Question: So I have some C++ opencv code that I'm calling from C# inside unity to process the input from the webcam.
I compile my C++ code to a DLL that I then import into C# with a DLLImport. I pass a pinned GCHandle reference to the C++ code so that I can manipulate the image array from C++. This all works. I can pass each frame to my C++ dll and have it grayscale it. It works wonderfully.
The problem arises when I try to do things other than just making the frame grayscale. I tried to do a simple blur() and the output comes out with a weird ghosted image to the left and right. I'm not sure what could be going wrong. It also happens when I do GaussianBlur() or Canny().
On the left is when I cover the camera, you can see the weird artifact more clearly. In the middle is the artifact itself after passing through GaussianBlur(). It seems like it creates copies of the image and overlays them with itself. And on the right is when it's just grayscaled to show that THAT works properly. So I figure it's not something that's happening between C# and C++, it's something that happens only when I pass the frame through opencv's blur or gaussianblur or canny.

Here is the C# code in unity
'''
using UnityEngine;
using System.Collections;
using System;
using System.Runtime.InteropServices;
public class camera : MonoBehaviour {
[DllImport("tee")]
public static extern void bw([MarshalAs(UnmanagedType.LPStruct)]
IntPtr data,
int width,
int height);
WebCamTexture back;
Color32[] data;
Byte[] byteData;
Renderer rend;
String test;
Texture2D tex;
GCHandle dataHandle;
// Use this for initialization
void Start () {
back = new WebCamTexture();
back.Play();
rend = GetComponent<Renderer>();
tex = new Texture2D(back.width, back.height, TextureFormat.ARGB32, false);
data = back.GetPixels32();
dataHandle = GCHandle.Alloc(data, GCHandleType.Pinned);
}
void OnDisable()
{
dataHandle.Free();
}
// Update is called once per frame
void Update () {
back.GetPixels32(data);
bw(dataHandle.AddrOfPinnedObject(), back.width, back.height);
tex.SetPixels32(data);
tex.Apply();
rend.material.mainTexture = tex;
}
}
'''
and here is the C++ code that gets compiled into a DLL
'''
#include <opencv2\core\core.hpp>
#include <opencv2\imgproc\imgproc.hpp>
using namespace std;
using namespace cv;
extern "C"
{
__declspec(dllexport) void bw(int data, int width, int height) {
unsigned char * buffer = reinterpret_cast<unsigned char *>(data);
Mat mat = Mat(width, height, CV_8UC4, buffer).clone();
Mat gray;
cvtColor(mat, gray, CV_RGBA2GRAY);
Mat blurred;
GaussianBlur(gray, blurred, Size(3, 3), 2, 2);
if (blurred.isContinuous()) {
for (int i = 0; i < (width * height); i++) {
unsigned char * pxl = buffer + 4 * i;
pxl[0] = blurred.data[i]; //red channel
pxl[1] = blurred.data[i]; //green channel
pxl[2] = blurred.data[i]; //blue channel
pxl[3] = (unsigned char)255; // alpha channel
}
}
}
}
'''
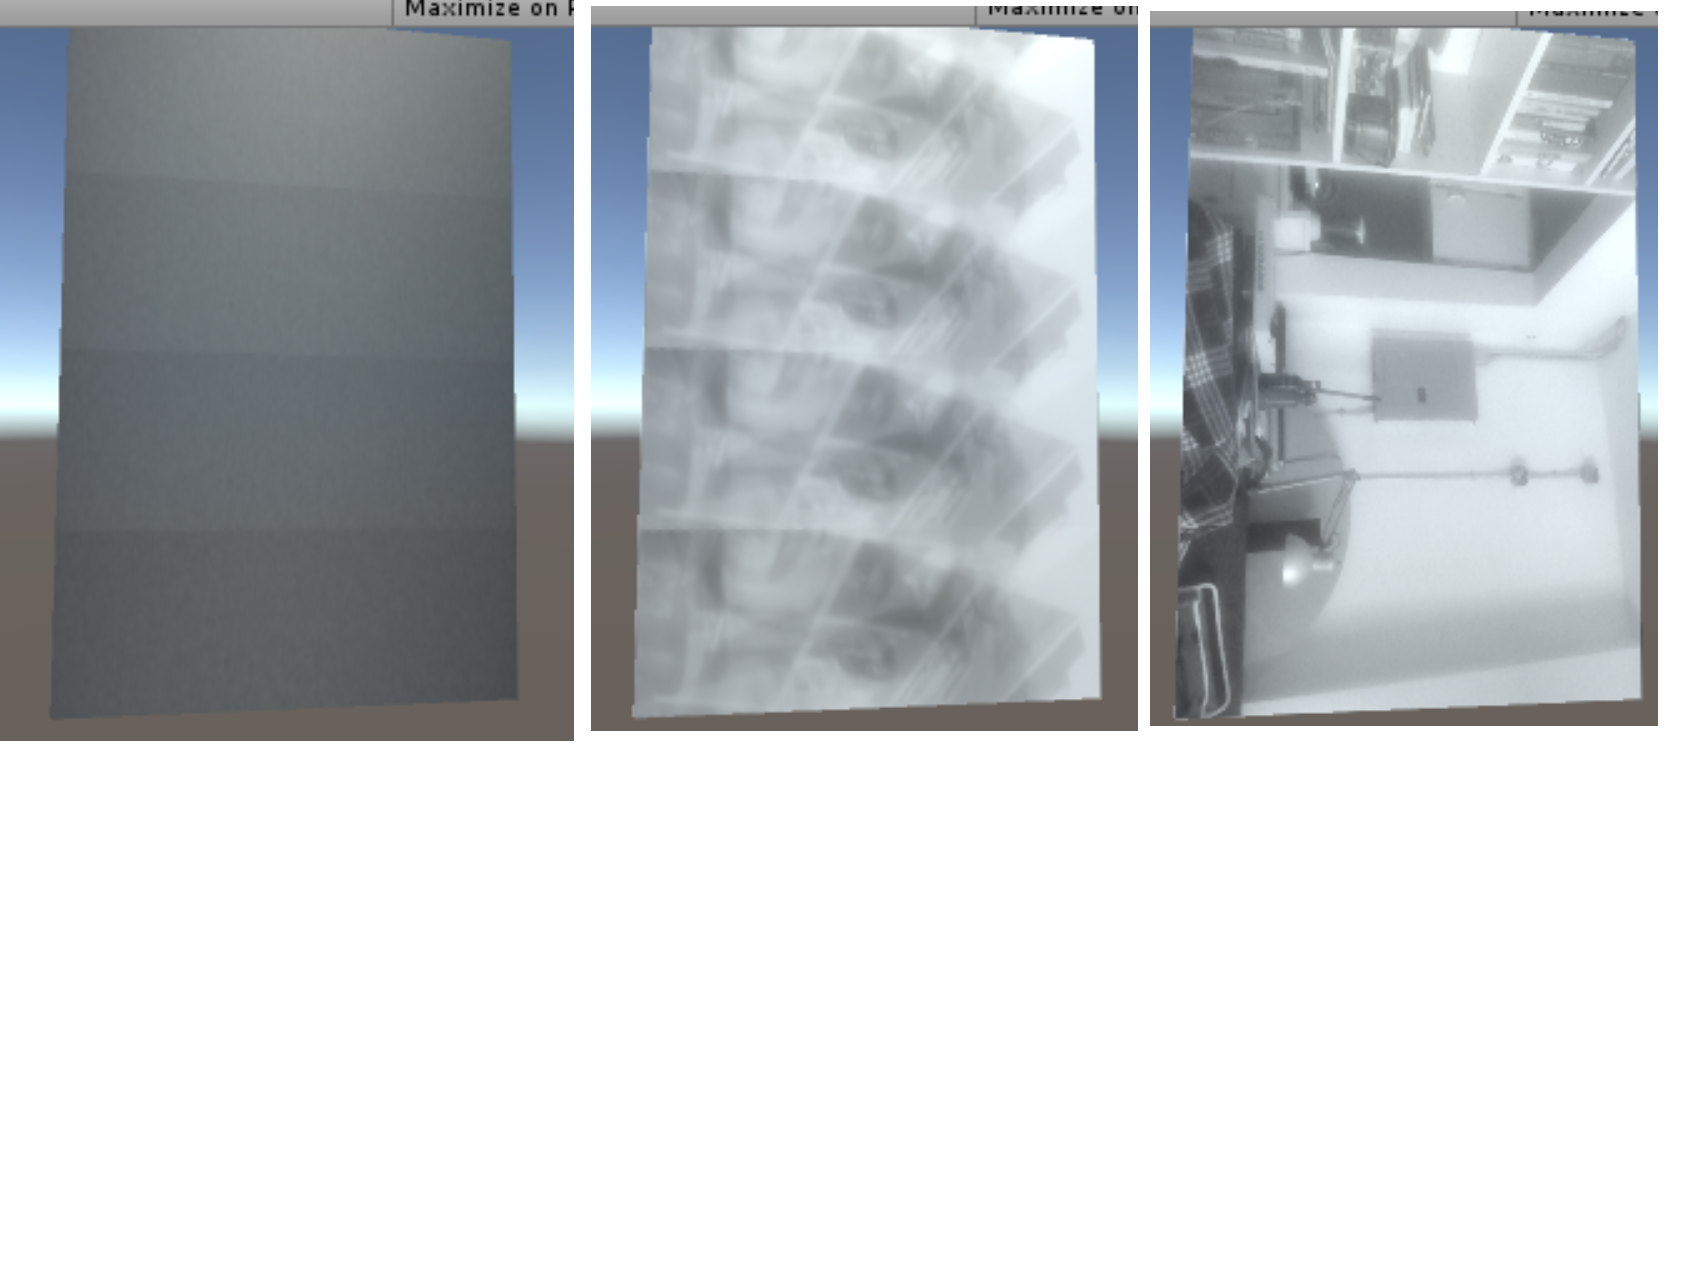
Answer: According to OpenCV's documentation, the Mat constructor takes rows and cols as parameters, so you should switch the width and height parameters. See here <URL>
Another thing, do you know how the images are stored in C#? Do they have any kind of data alignment(i.e. The rows aren't continuous)? Because that could also be an issue when you create the containing Mat.
I'm from my phone currently, I'll try to reformat my answer ASAP
EDIT: thinking about it, the thing about switching width and height when constructing makes sense only if both OpenCV and texture2D store images in row major order. I've checked here (<URL> and it seems it's like that.